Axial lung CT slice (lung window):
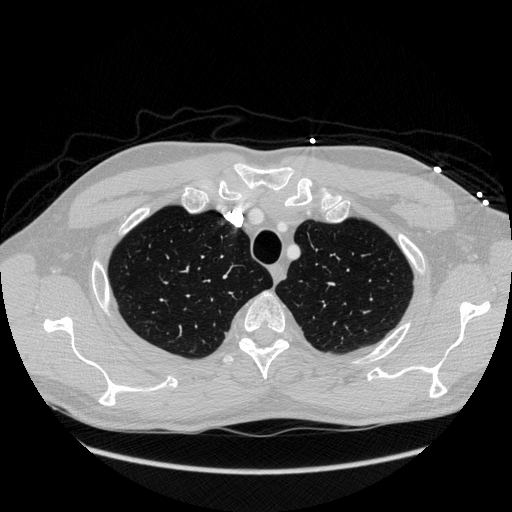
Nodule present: no